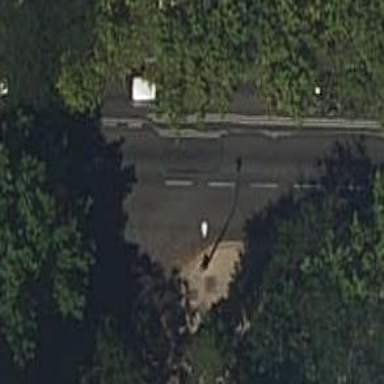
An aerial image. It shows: Road with traffic signals.